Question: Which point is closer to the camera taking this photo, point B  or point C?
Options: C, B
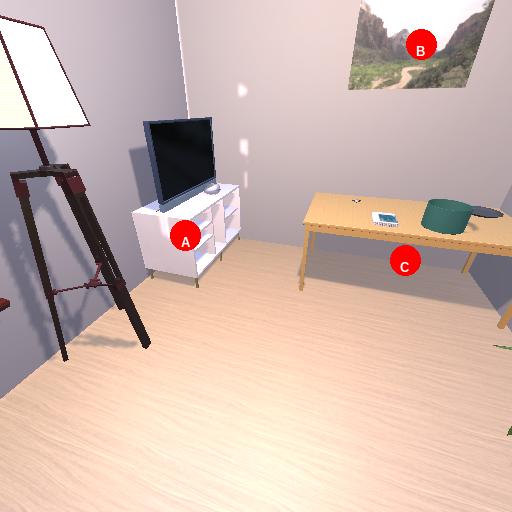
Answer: C